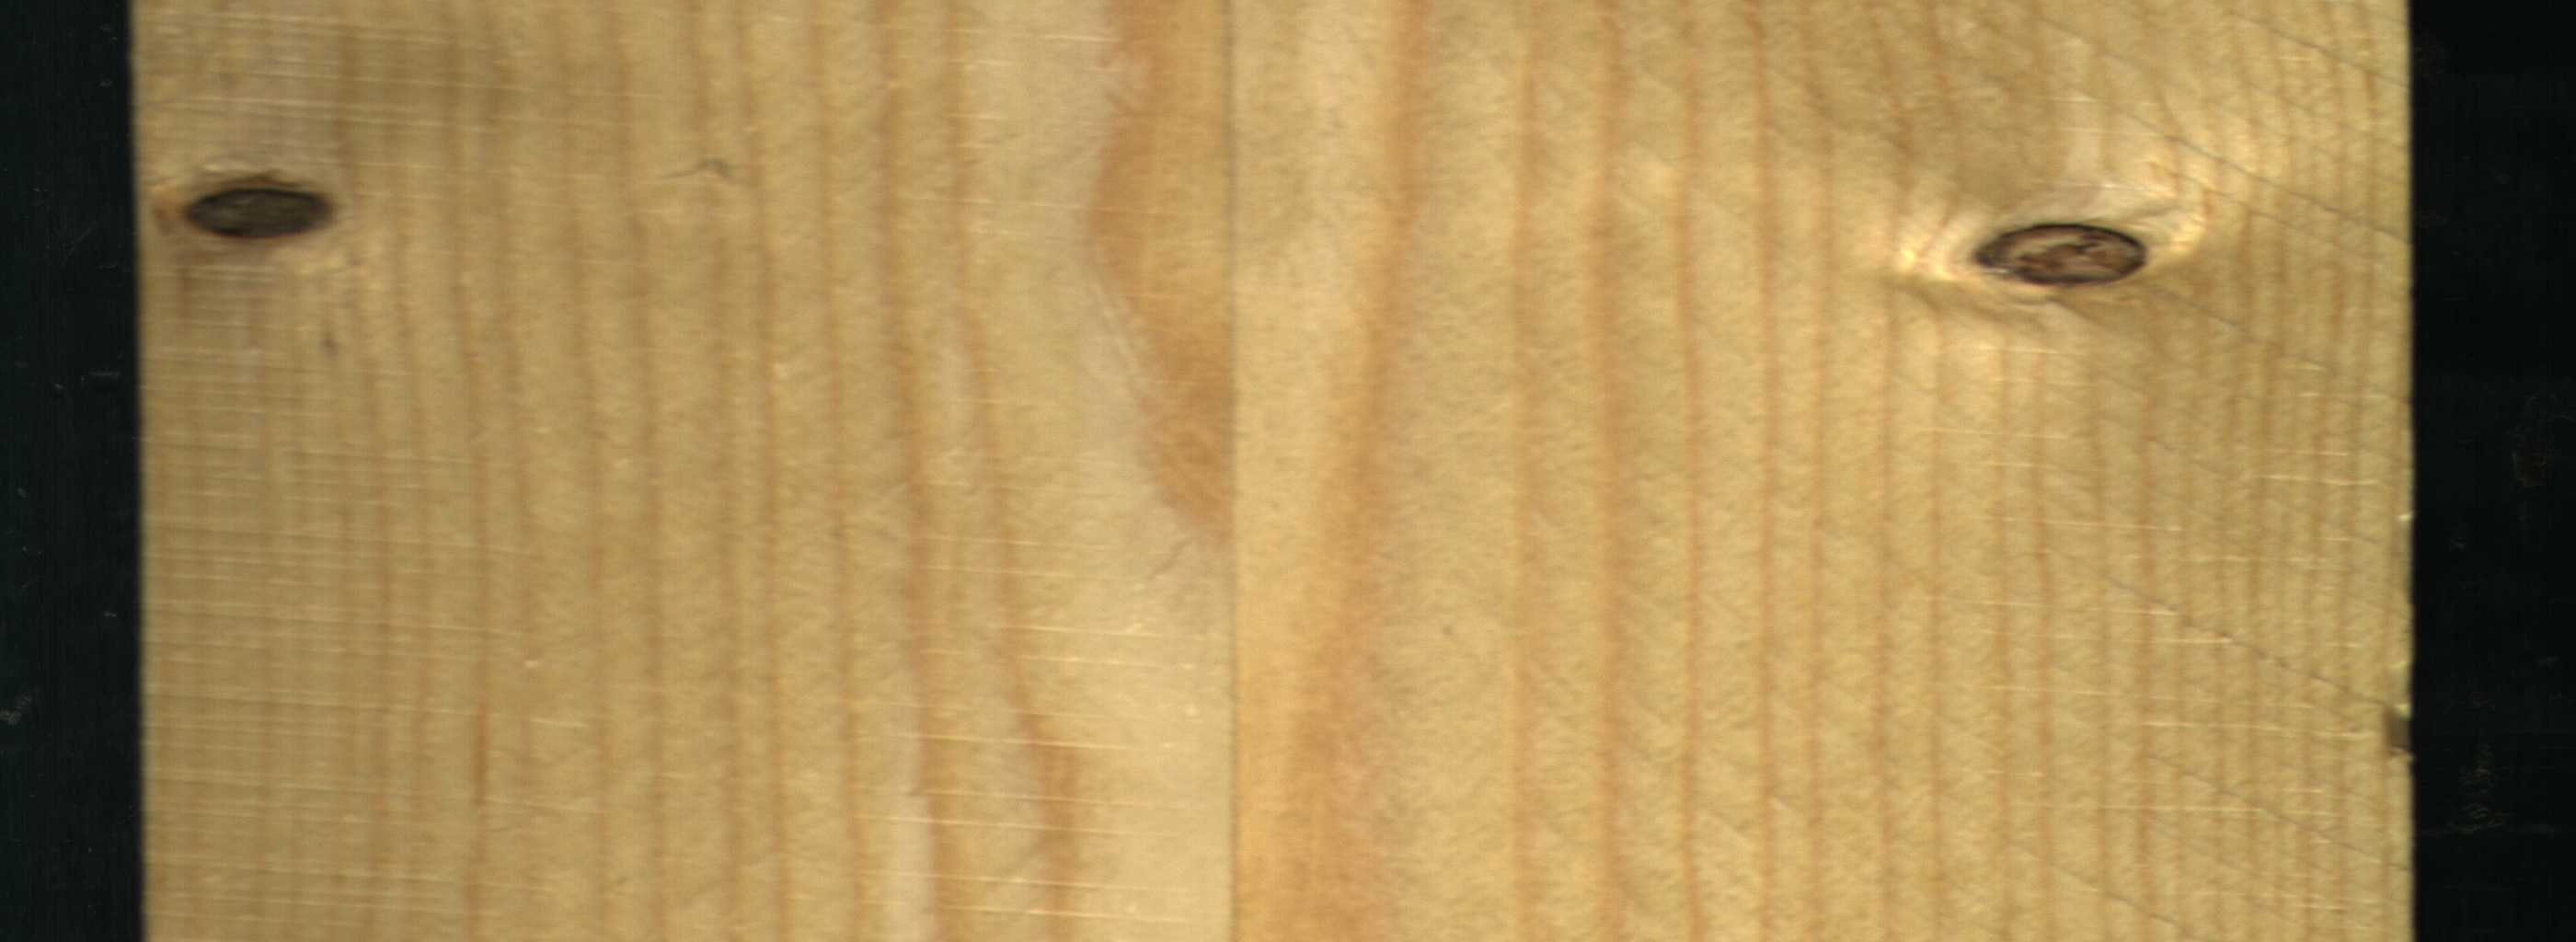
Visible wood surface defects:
Dead_Knot
Dead_Knot